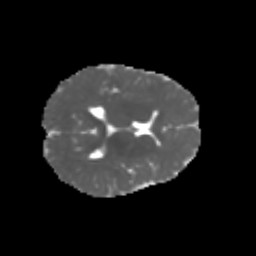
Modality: MD
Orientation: axial
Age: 6
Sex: female
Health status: healthy